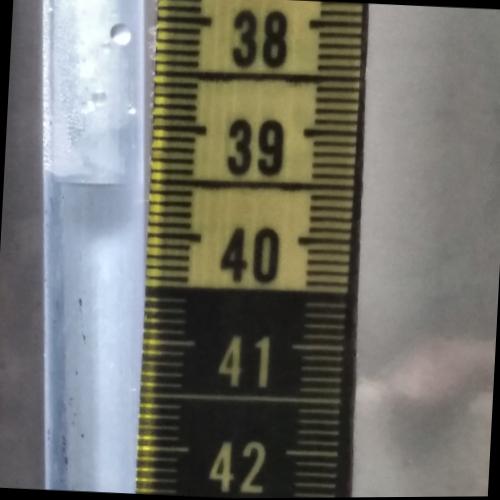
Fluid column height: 39.5 cm